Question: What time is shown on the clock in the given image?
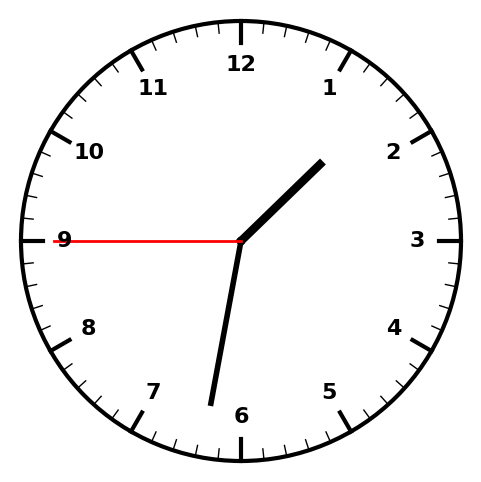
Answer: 01:31:45